Field crop: tomato
Growth stage: 2
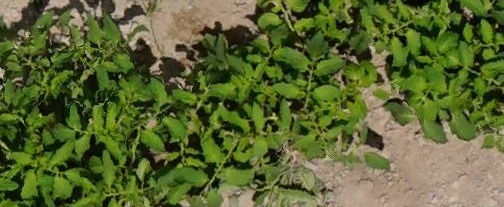
Species: tomato